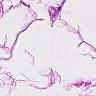
Metastatic tissue present: no